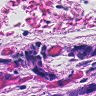
Metastatic tissue present: yes